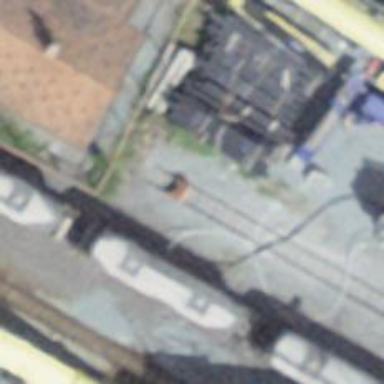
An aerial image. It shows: Railway buffer stop.